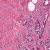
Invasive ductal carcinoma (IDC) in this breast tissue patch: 1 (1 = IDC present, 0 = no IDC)